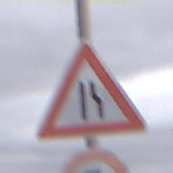
Verkehrszeichen: EinseitigVerengteFahrbahnRechts
Zusatzzeichen unten: Geschwindigkeit5
Umgebung: Outdoor, Nature
Tageszeit: Midday
Wetter: Overcast
Licht: Natural
Jahreszeit: NotSpecified
Kontrast: LowContrast